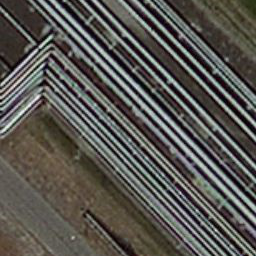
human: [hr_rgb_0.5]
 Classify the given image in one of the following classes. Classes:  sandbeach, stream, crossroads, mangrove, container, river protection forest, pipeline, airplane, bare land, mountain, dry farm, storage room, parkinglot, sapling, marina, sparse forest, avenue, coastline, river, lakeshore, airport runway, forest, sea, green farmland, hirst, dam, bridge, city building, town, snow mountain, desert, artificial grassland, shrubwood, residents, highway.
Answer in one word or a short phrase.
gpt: pipeline